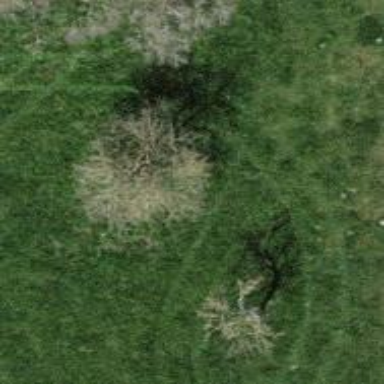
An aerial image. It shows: Broadleaved tree with lush foliage.